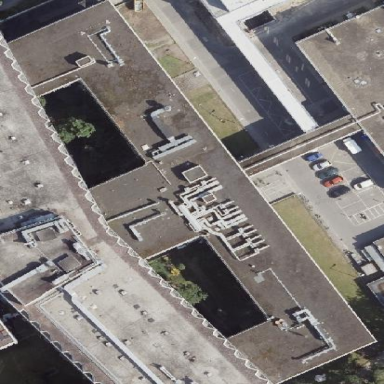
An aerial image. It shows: Part of building.